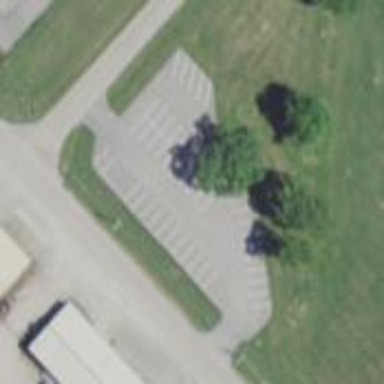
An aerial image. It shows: Parking area with asphalt surface.